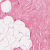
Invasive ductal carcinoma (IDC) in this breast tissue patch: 0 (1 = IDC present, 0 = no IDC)